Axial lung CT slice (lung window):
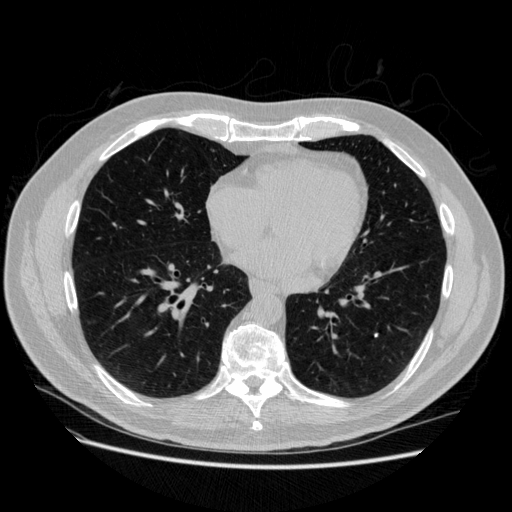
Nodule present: yes
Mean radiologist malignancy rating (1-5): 1